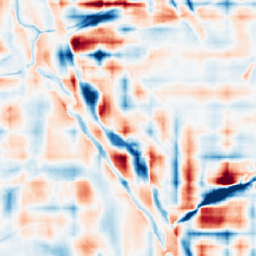
Category: wavelet
Decomposition family: wavelet_reverse_biorthogonal
Decomposition parameters: wavelet: rbio2.4
level: 5
Upsampling method: area
Upsampling parameters: scale: 2
Upsampling scale: 2